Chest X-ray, PA view. Patient: 23 years old, sex F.
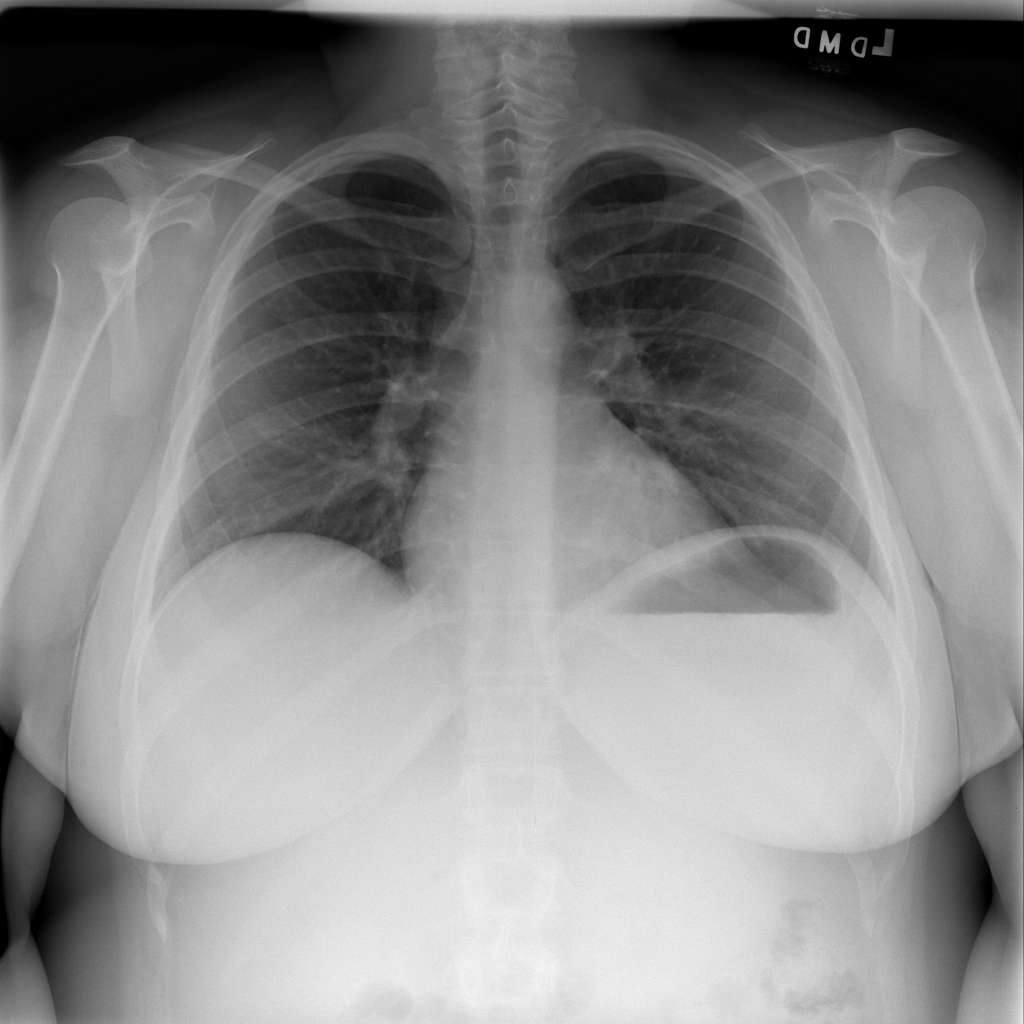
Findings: No Finding